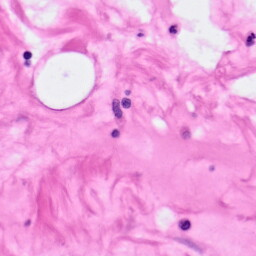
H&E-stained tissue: Pancreatic